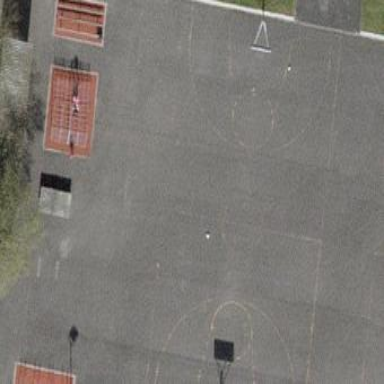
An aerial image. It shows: Paved basketball court.